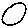
Label: circle